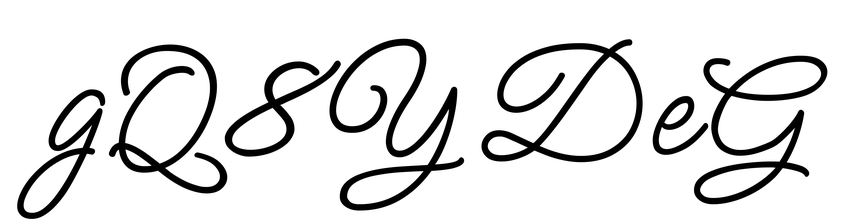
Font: MeowScript-Regular